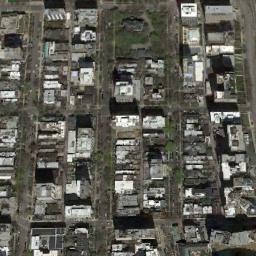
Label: commercial_area